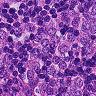
Metastatic tissue present: yes